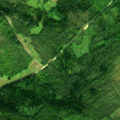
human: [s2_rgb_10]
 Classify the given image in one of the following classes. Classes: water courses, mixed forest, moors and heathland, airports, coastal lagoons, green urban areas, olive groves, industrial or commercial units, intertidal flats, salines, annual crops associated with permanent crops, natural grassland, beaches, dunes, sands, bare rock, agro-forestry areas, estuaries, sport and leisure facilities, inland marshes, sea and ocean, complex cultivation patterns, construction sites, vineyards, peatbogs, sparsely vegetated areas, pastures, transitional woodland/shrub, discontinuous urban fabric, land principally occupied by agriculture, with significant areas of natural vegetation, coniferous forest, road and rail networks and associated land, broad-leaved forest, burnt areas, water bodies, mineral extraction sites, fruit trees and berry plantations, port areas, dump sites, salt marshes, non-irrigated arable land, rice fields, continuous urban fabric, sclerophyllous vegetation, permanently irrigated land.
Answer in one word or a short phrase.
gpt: coniferous forest, mixed forest, transitional woodland/shrub